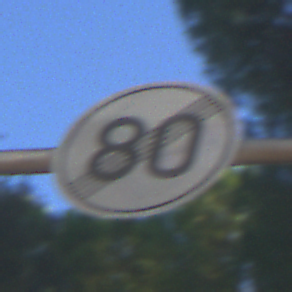
Verkehrszeichen: EndeGeschwindigkeit80
Umgebung: Outdoor, Suburban
Tageszeit: MorningAfternoon
Wetter: Clear
Licht: Natural
Jahreszeit: NotSpecified
Kontrast: HighContrast